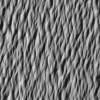
Atmospheric dust classification: not_dusty